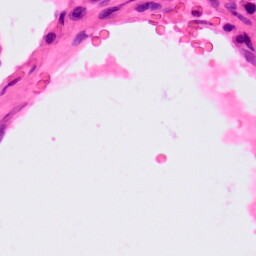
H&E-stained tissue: Lung